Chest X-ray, PA view. Patient: 32 years old, sex F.
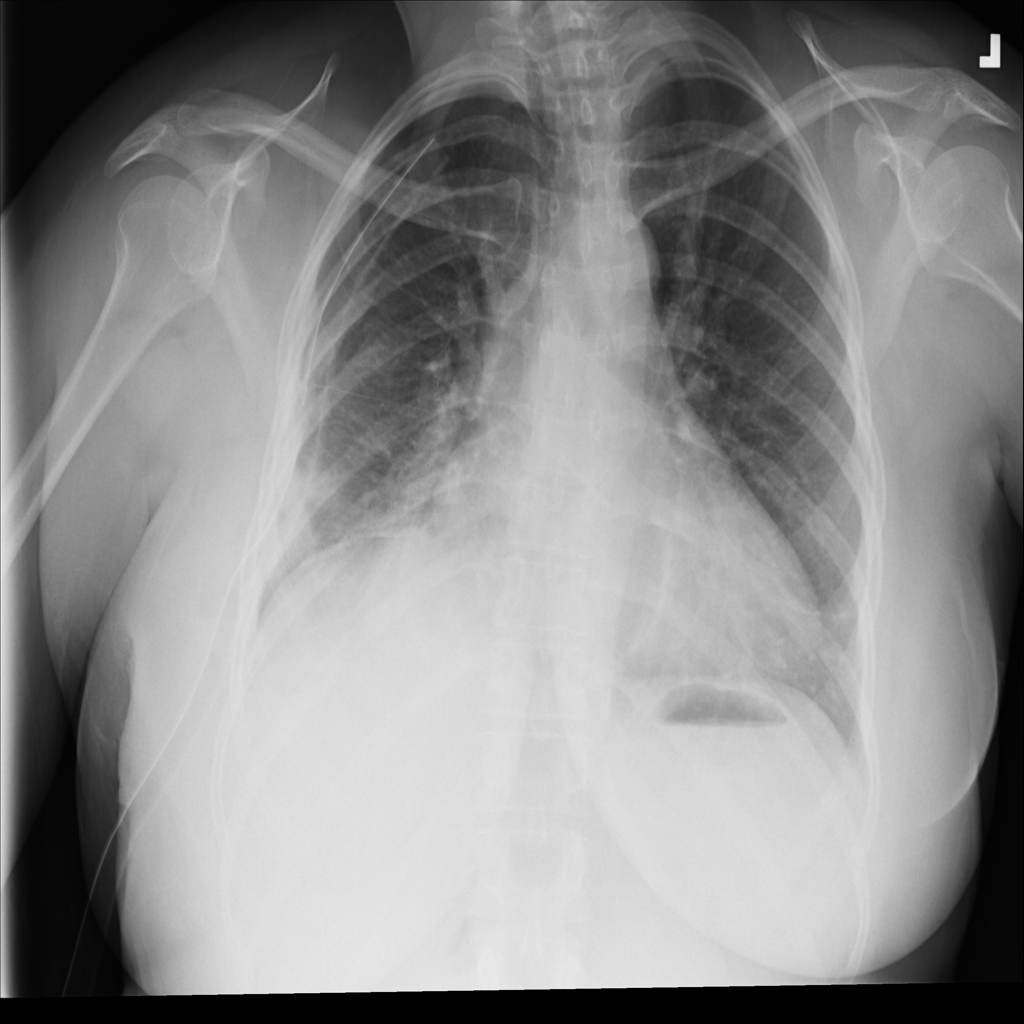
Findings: No Finding